Field crop: tomato
Growth stage: 1
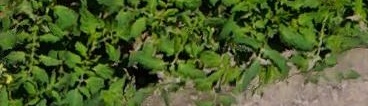
Species: tomato